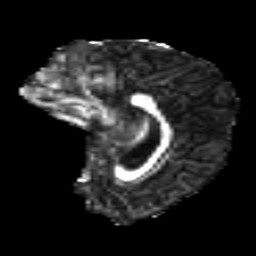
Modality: FA
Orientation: sagittal
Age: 13
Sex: male
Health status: ill
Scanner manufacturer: ge
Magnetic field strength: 3 T
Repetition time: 6.752 s
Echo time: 0.079 s